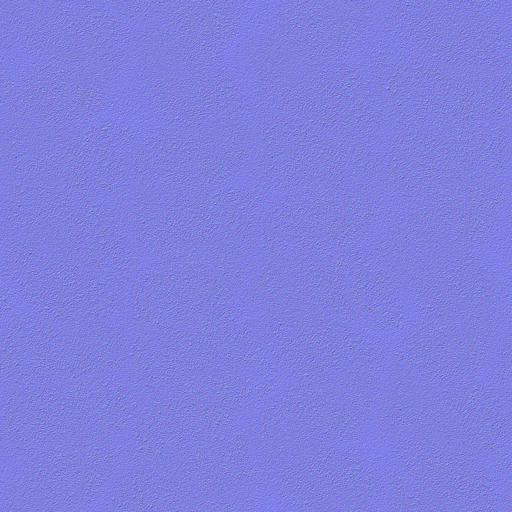
asphalt clean dark grey smooth